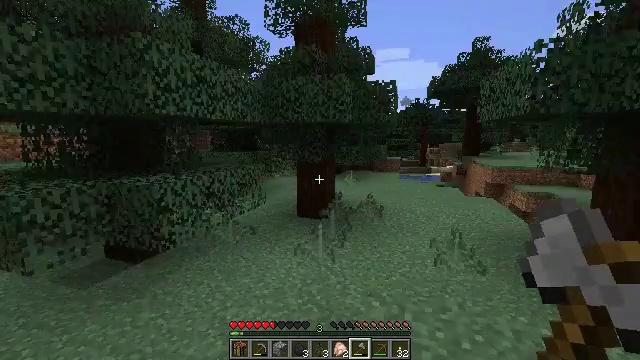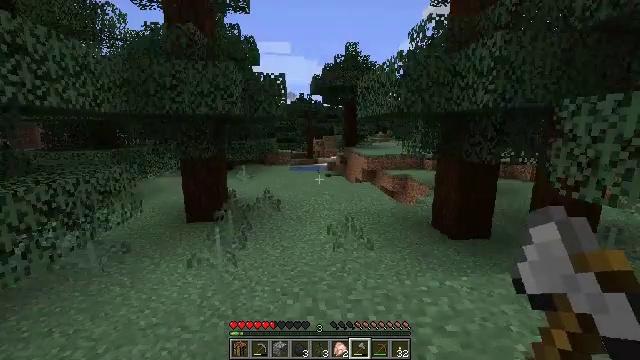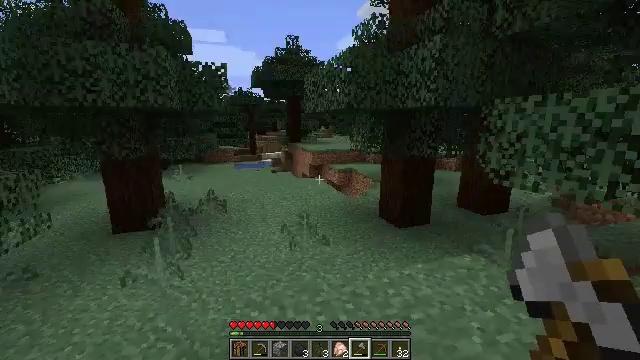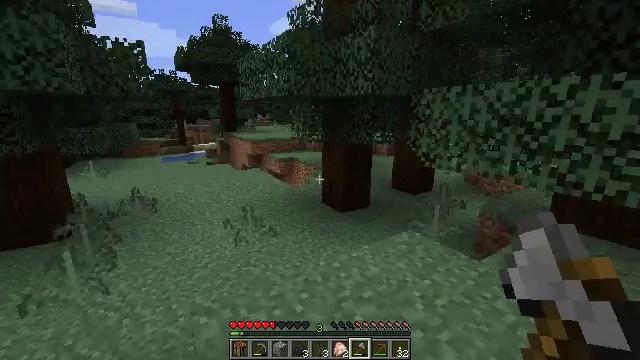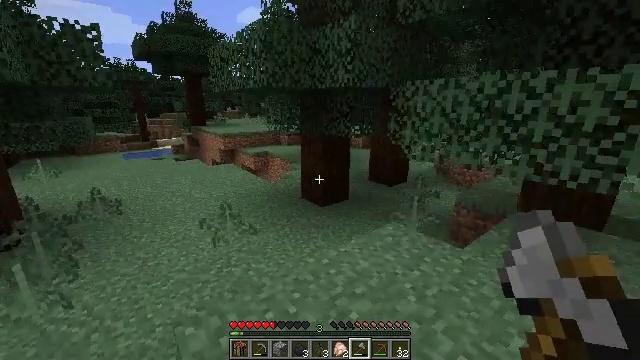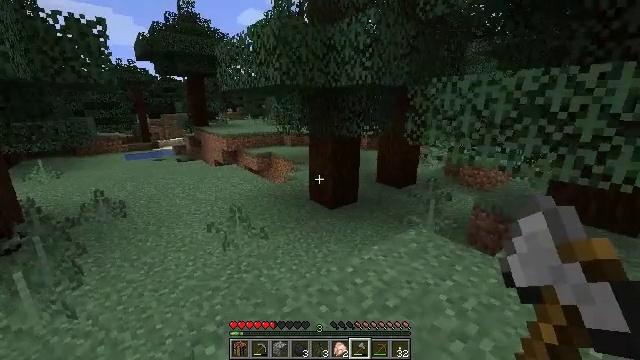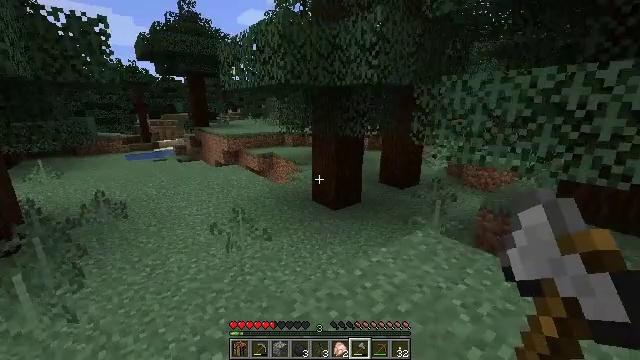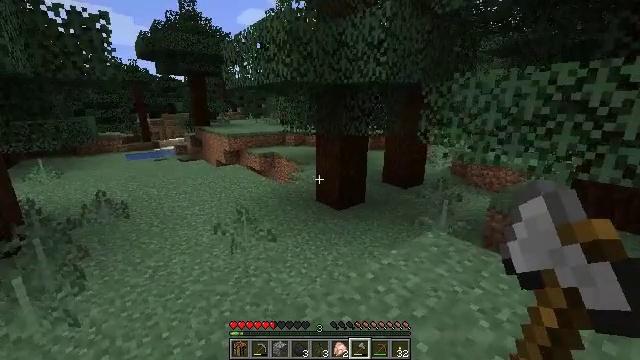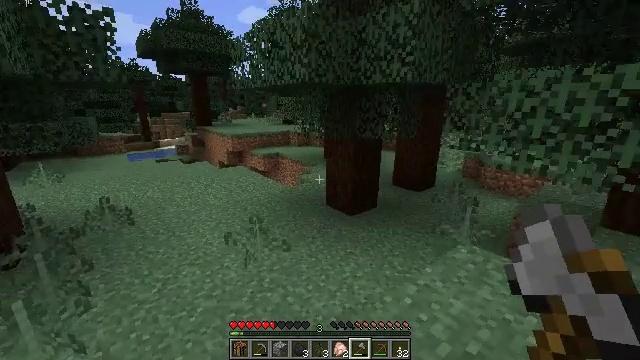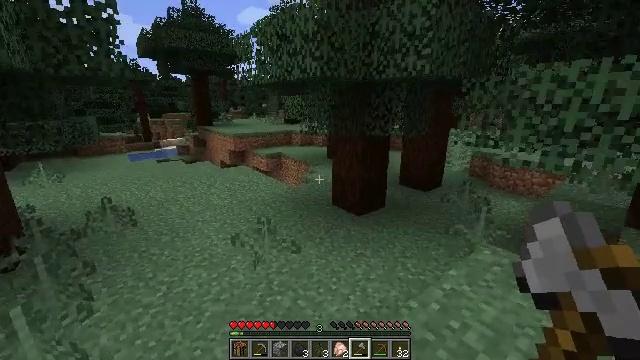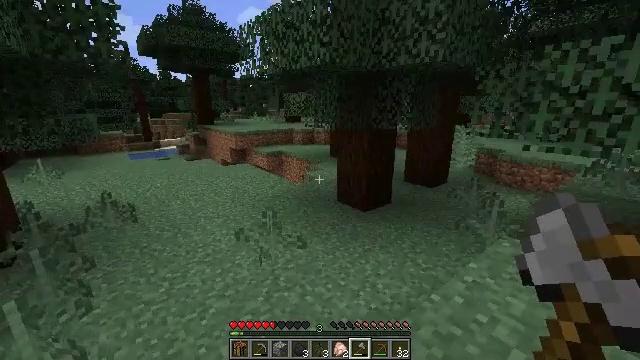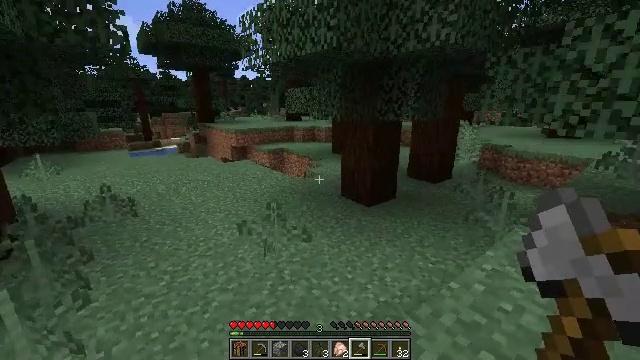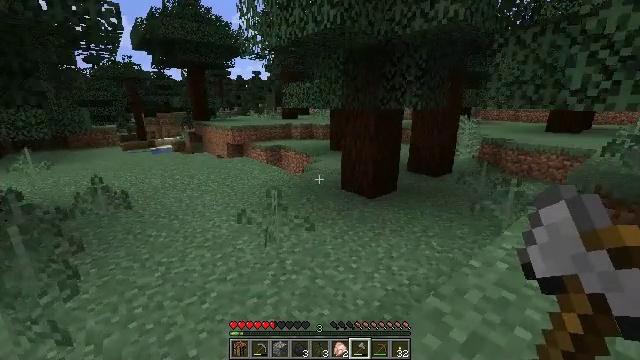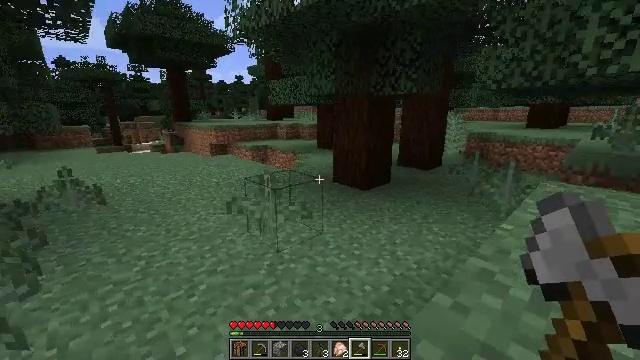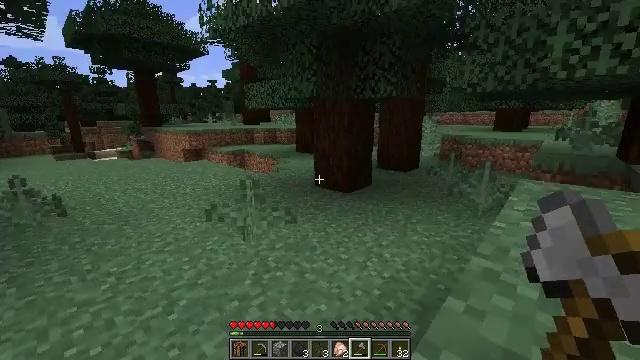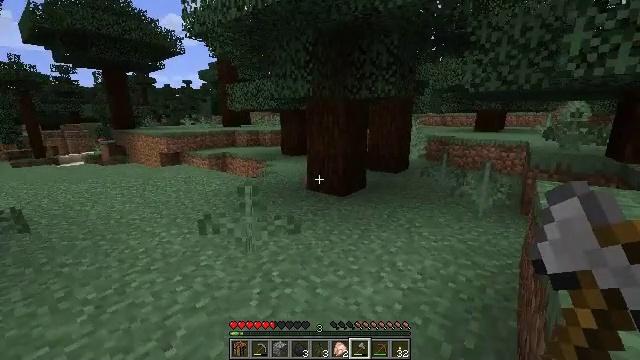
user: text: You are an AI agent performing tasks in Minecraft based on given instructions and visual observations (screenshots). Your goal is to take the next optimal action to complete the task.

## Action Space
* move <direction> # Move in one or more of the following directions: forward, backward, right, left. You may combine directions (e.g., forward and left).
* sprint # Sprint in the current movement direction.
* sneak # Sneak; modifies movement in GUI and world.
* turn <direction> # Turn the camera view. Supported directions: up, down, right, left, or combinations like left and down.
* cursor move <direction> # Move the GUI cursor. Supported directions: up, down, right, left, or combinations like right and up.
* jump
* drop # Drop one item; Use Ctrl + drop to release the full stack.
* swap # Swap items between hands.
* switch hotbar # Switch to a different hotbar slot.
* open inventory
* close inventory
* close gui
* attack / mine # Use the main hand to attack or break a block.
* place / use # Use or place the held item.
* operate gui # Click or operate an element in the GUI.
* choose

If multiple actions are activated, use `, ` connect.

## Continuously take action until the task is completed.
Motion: motion action
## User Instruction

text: Harvest sweet berries by mining the bush.
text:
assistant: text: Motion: move forward and move left, turn right and down
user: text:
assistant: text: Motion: move forward and move left, turn right and down
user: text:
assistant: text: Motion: move forward and move left, turn right and down
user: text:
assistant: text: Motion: move forward and move left, turn right and down
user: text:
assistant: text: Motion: move forward and move left
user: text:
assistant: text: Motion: move forward and move left
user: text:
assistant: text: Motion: move forward and move left
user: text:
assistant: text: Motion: move forward and move left
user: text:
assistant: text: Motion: move forward and move left
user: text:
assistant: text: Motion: move forward and move left
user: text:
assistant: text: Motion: move forward and move left
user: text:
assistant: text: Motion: move forward and move left
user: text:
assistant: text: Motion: move forward and move left, turn right and up
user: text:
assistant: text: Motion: move forward and move left, turn right
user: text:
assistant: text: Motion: move forward and move left, turn right
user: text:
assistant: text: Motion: move forward and move left, turn right and up
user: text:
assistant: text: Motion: move forward and move left, turn right
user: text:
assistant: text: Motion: move forward and move left, turn right and up
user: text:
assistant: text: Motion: move forward and move left, turn right and up
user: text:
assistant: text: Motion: move forward and move left, turn right and up
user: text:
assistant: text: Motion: move forward and move left
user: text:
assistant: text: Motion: move forward and move left, turn right
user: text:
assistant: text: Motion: move forward and move left
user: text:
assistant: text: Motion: move forward and move left
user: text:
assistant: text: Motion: move forward and move left, turn right
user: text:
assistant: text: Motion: move forward and move left
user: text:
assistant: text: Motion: move forward and move left, turn right
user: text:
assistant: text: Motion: move forward and move left, turn right
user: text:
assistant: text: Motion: move forward and move left
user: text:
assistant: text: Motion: move forward and move left